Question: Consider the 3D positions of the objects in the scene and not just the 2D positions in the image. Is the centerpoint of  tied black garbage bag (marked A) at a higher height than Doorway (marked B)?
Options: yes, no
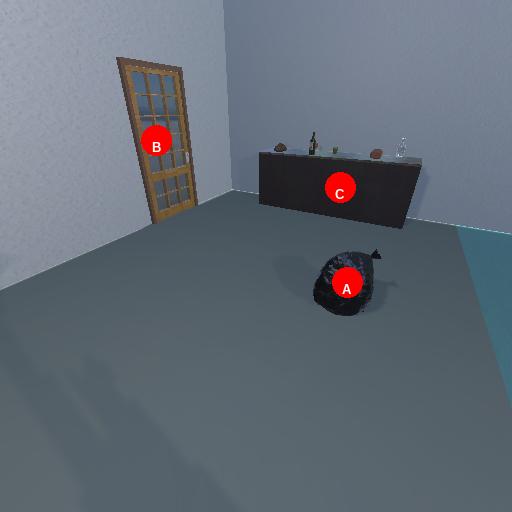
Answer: yes